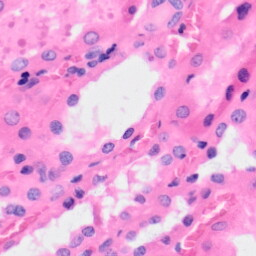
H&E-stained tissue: Kidney